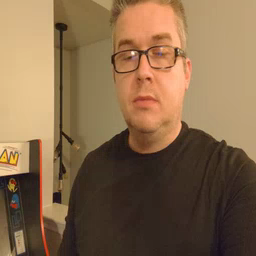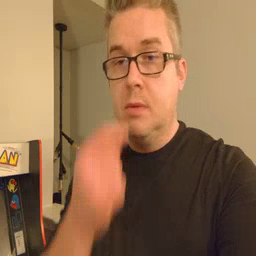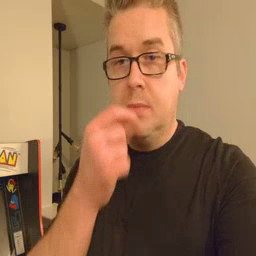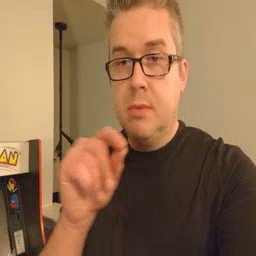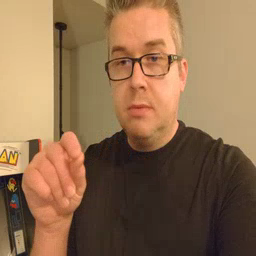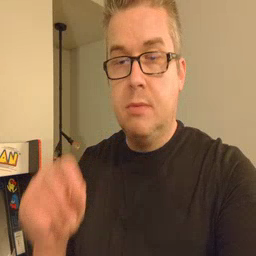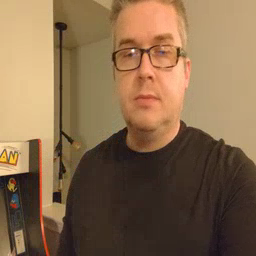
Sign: pencil